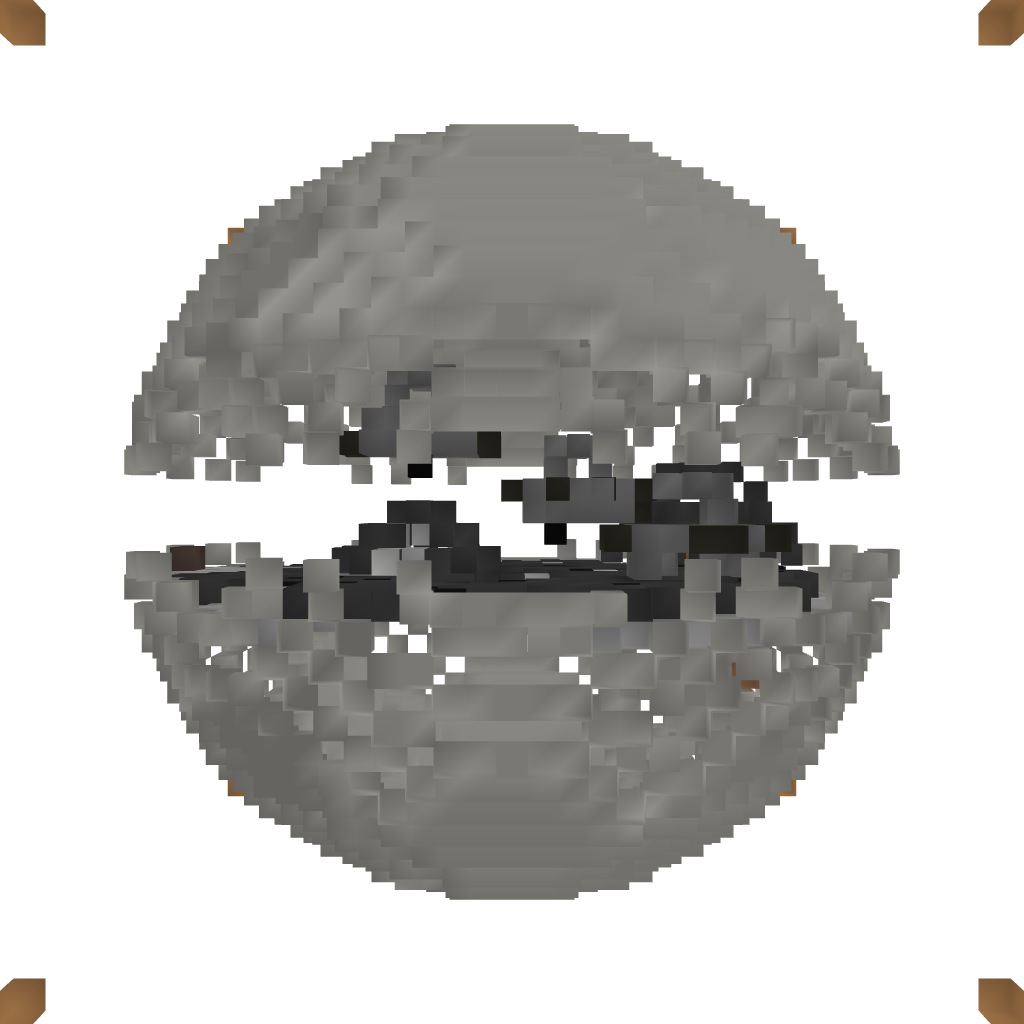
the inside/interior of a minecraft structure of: PVP Meadow